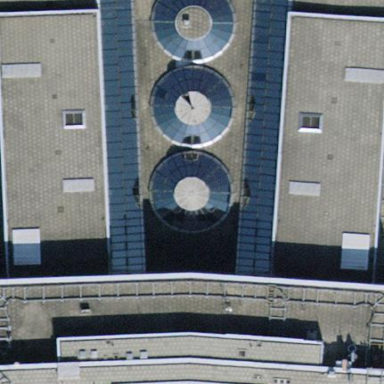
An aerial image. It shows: Office building with grey roof.